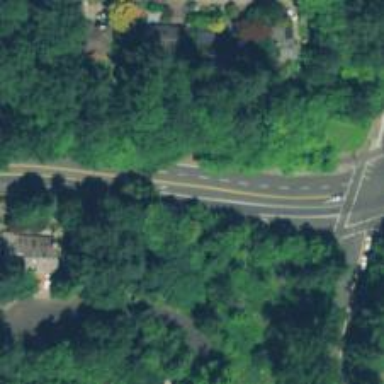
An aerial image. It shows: Primary highway with asphalt surface. There is sidewalk on the left.